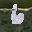
Label: 6